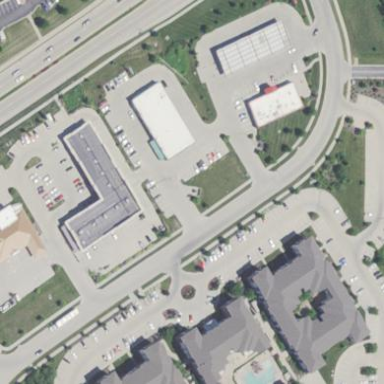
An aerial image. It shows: Retail area.